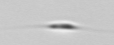
Label: Cylindrotheca_morphotype1